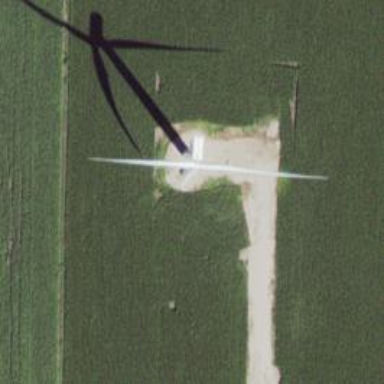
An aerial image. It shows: Wind generator powered by horizontal-axis wind turbine.